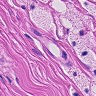
Metastatic tissue present: no